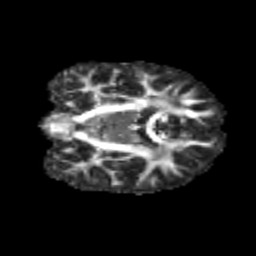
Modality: FA
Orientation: coronal
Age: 11
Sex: male
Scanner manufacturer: siemens
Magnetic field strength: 3 T
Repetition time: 3.8 s
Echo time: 0.07 s